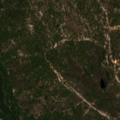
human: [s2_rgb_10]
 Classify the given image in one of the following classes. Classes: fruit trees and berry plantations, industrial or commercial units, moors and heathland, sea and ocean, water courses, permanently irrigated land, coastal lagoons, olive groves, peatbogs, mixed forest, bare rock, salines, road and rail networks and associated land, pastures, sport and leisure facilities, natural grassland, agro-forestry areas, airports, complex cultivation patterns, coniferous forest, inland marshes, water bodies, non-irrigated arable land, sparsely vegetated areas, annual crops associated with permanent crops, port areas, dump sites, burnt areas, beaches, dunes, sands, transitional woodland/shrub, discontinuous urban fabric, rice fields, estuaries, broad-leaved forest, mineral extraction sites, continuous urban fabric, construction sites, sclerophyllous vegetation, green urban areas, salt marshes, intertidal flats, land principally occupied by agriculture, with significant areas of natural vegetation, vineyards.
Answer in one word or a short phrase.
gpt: continuous urban fabric